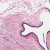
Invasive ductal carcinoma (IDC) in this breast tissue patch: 1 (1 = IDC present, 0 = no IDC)